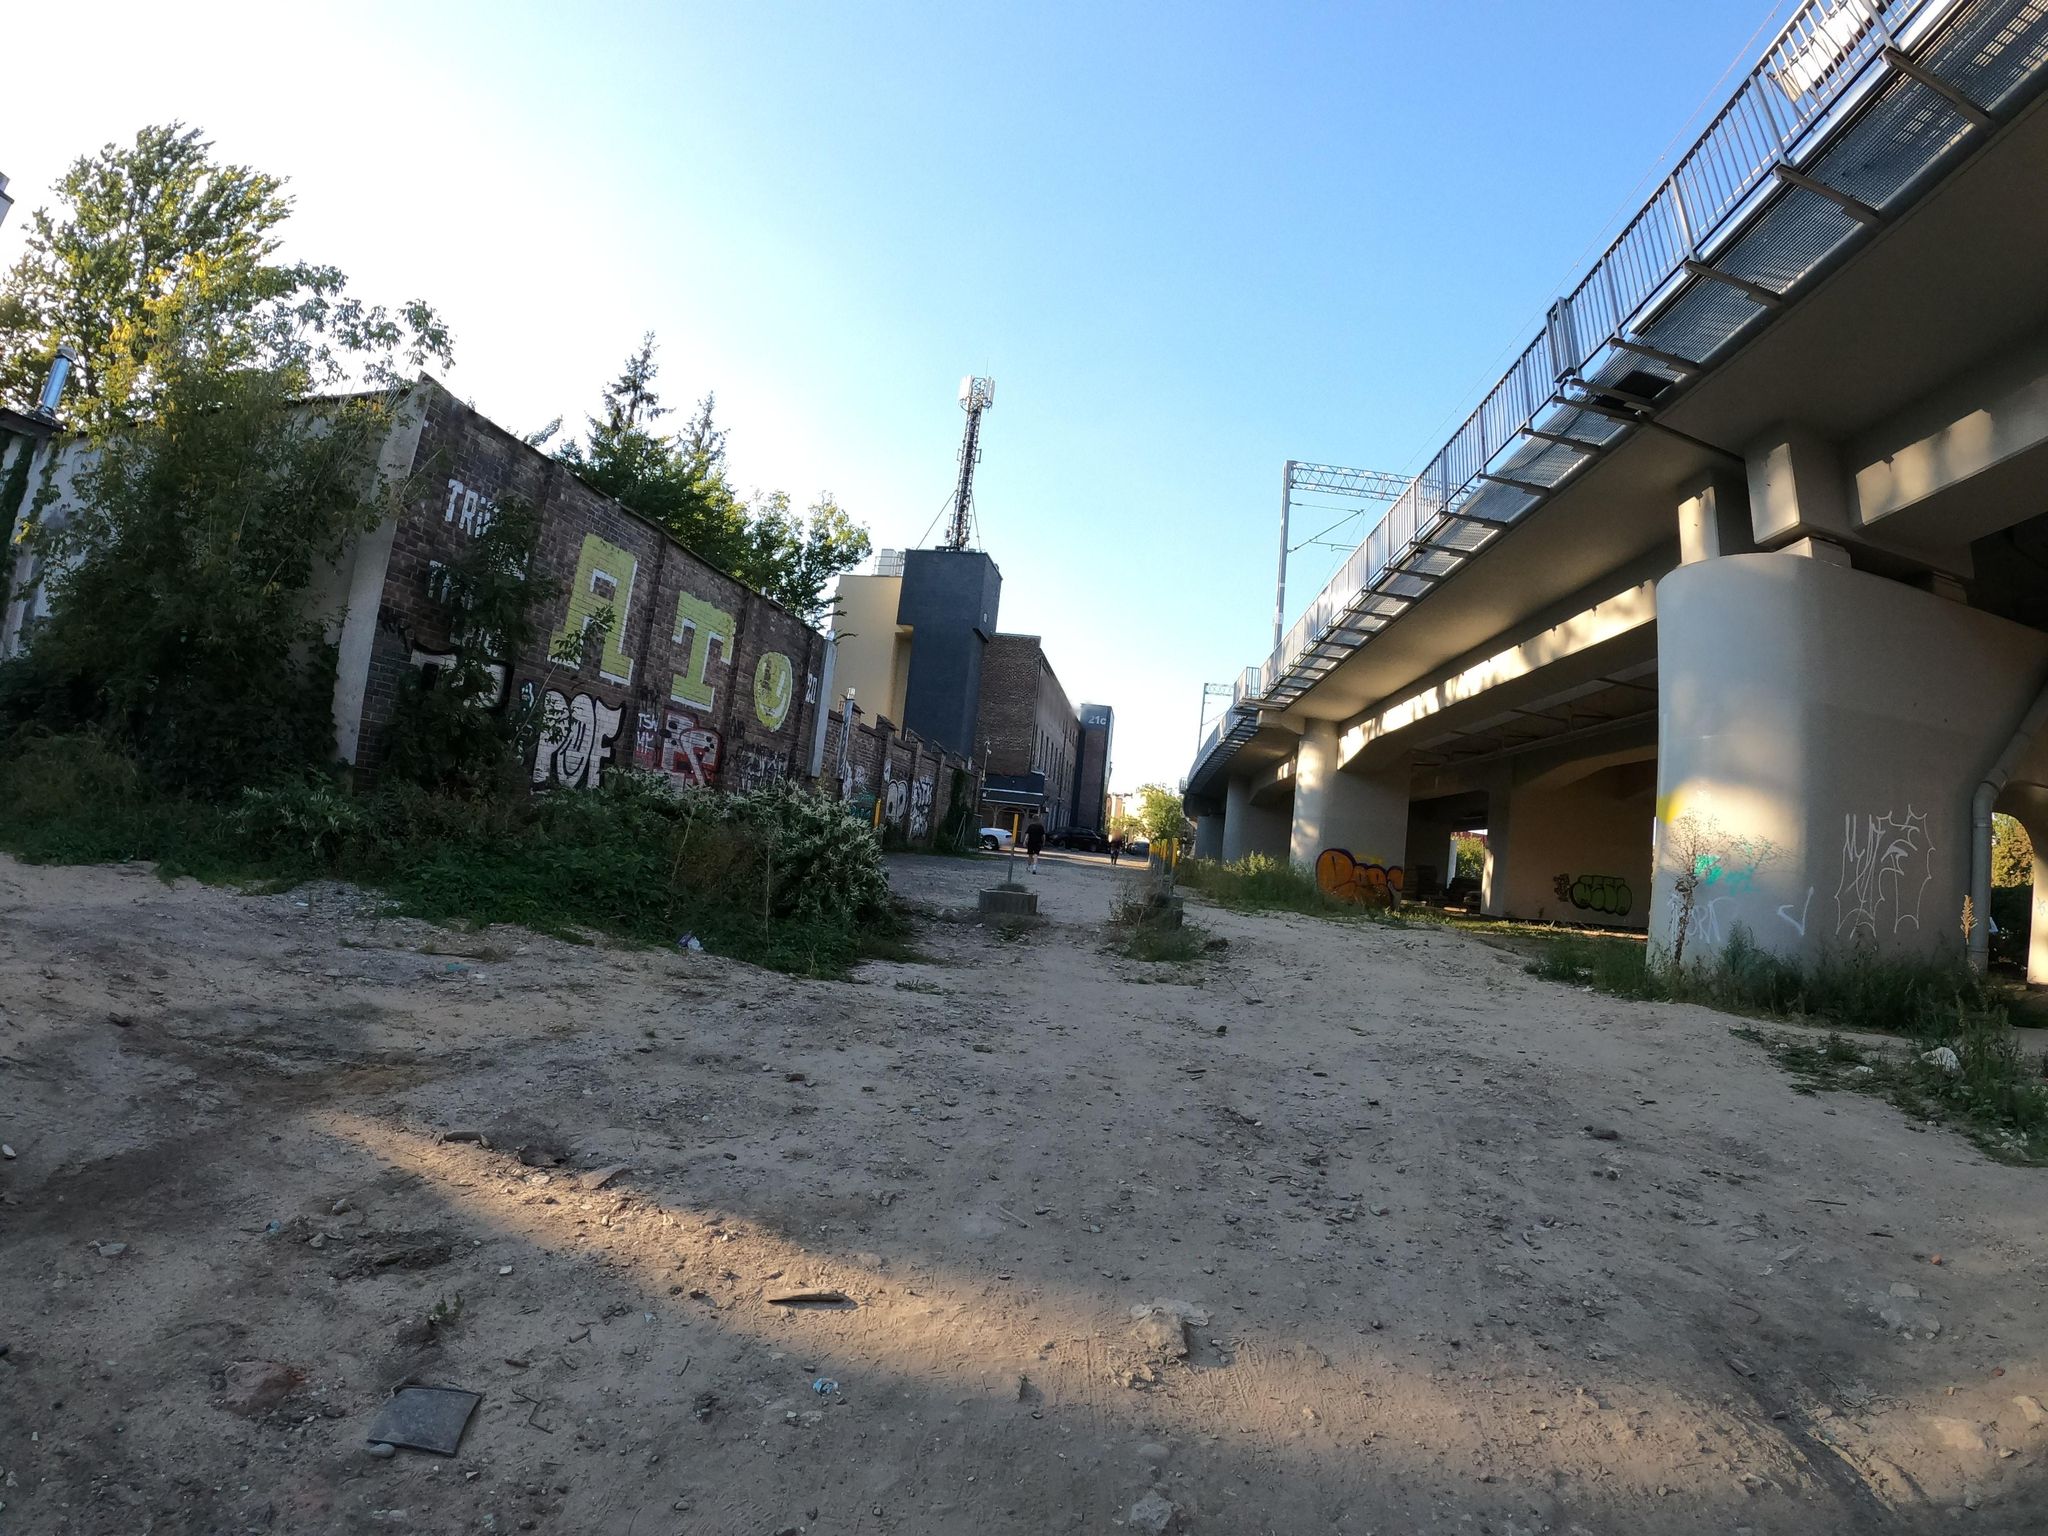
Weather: clear
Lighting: day
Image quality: good
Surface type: cycling surface
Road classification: path, service
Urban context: urban centre
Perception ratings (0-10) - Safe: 0.5, Lively: 2.91, Beautiful: 1.26, Boring: 3.1, Depressing: 7.08, Wealthy: 0.64